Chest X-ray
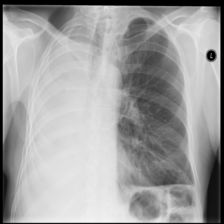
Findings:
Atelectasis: negative
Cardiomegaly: negative
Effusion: negative
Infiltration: negative
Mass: negative
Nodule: negative
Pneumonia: negative
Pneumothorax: negative
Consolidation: negative
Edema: negative
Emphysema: negative
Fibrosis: negative
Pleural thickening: negative
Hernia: negative